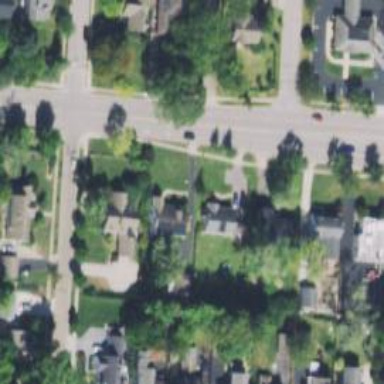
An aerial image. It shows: Residential driveway.